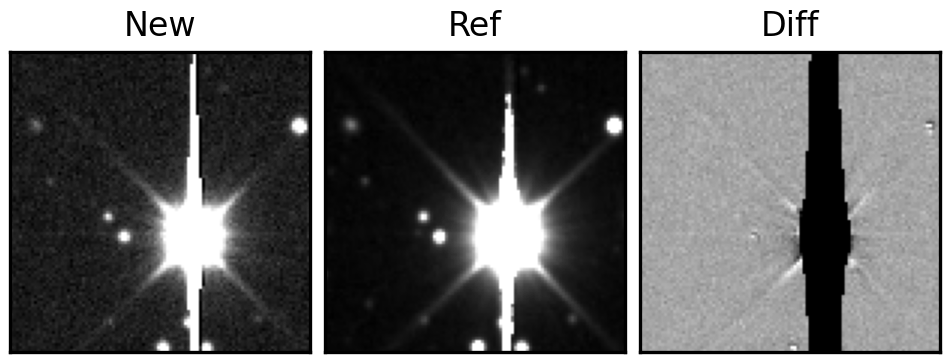
Label: bogus